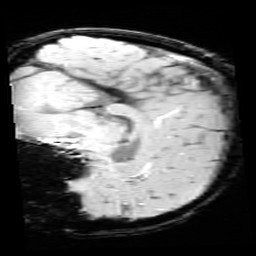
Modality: SWI
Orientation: sagittal
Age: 12
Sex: male
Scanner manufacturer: siemens
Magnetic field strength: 3 T
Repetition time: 0.027 s
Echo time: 0.02 s